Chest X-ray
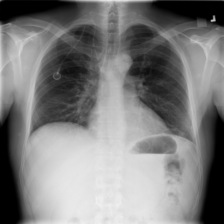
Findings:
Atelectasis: negative
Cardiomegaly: negative
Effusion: negative
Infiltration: negative
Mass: negative
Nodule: negative
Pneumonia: negative
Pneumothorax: negative
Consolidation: negative
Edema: negative
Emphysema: negative
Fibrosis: negative
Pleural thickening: negative
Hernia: negative